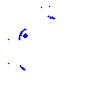
Particle: pion